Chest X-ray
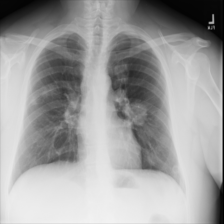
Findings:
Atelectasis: negative
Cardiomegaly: negative
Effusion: negative
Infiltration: negative
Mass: negative
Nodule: negative
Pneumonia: negative
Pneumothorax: negative
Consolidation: negative
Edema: negative
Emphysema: negative
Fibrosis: negative
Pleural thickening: negative
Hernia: negative